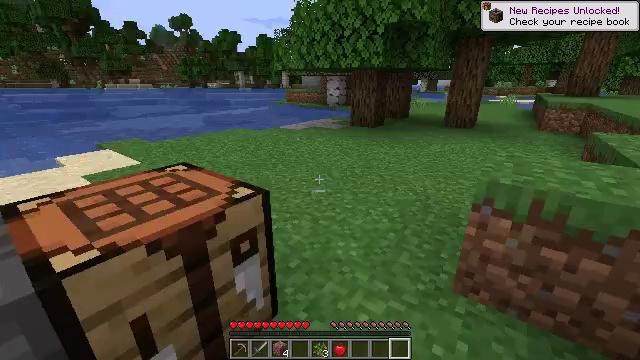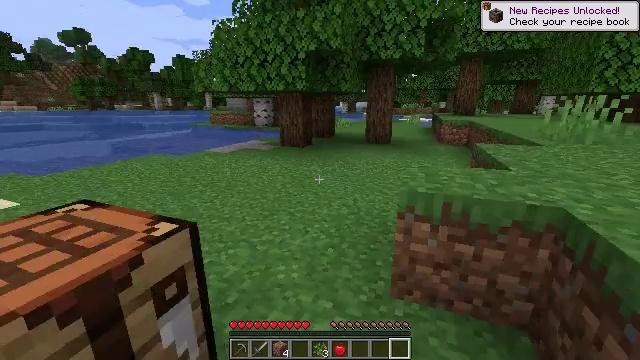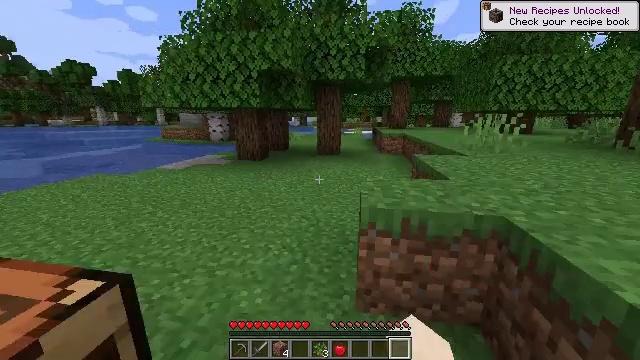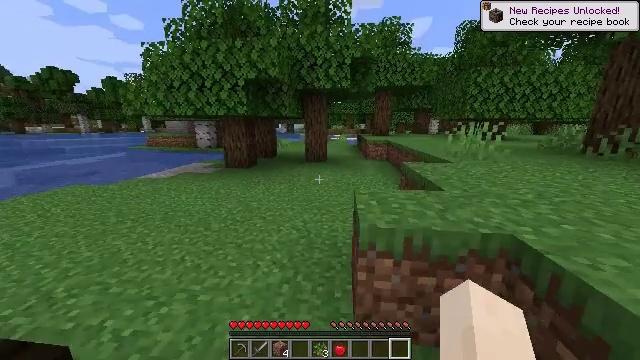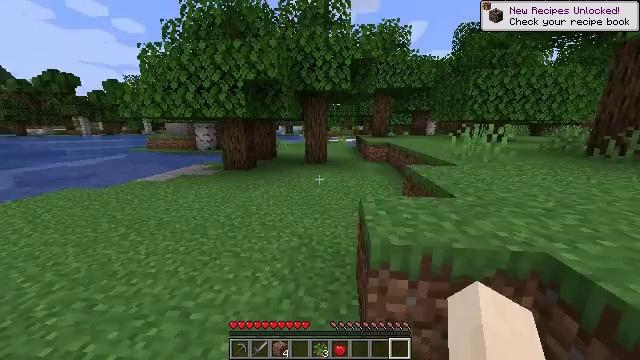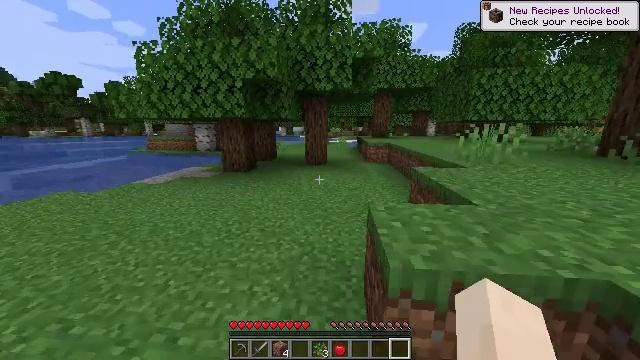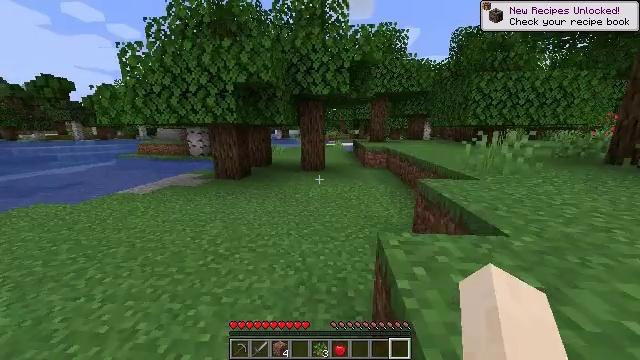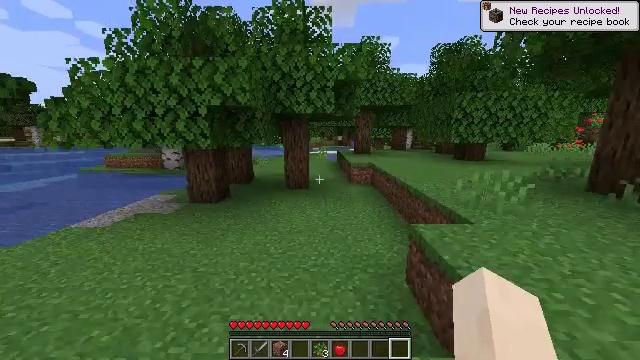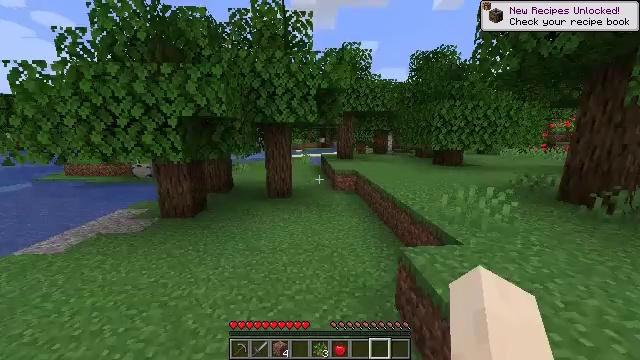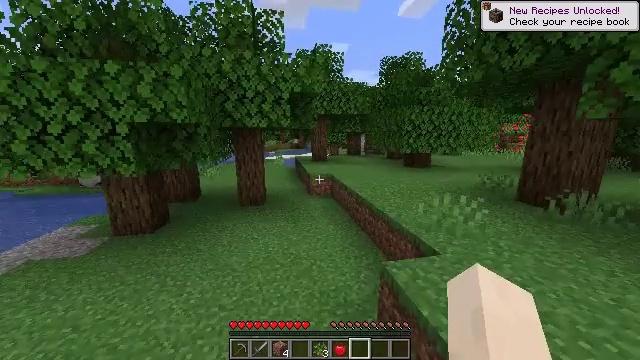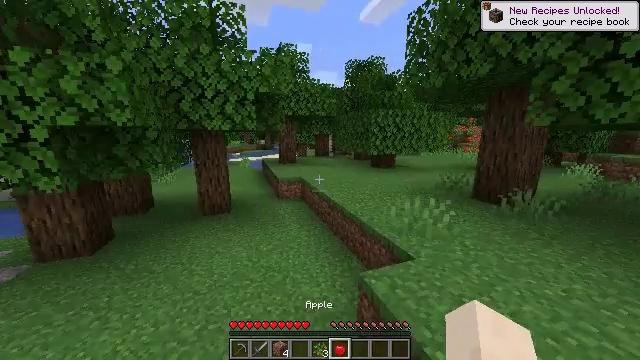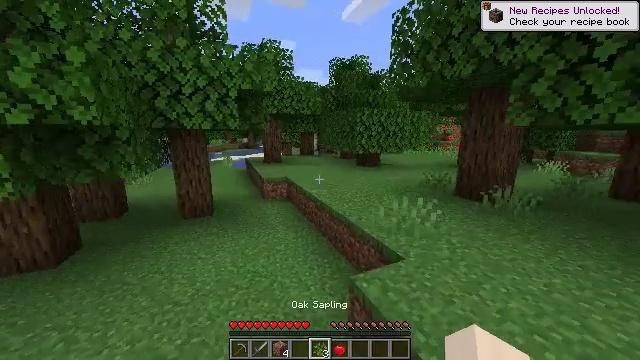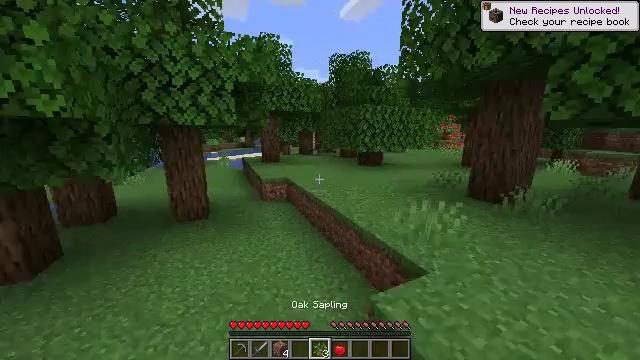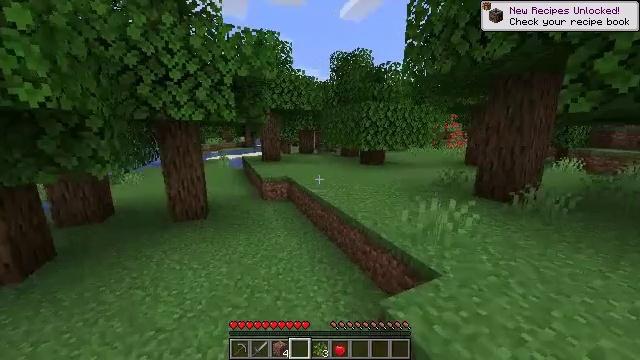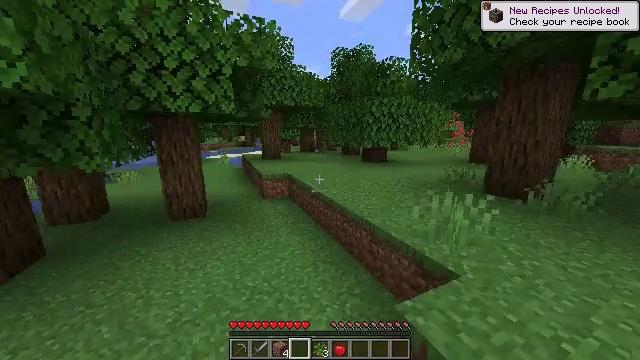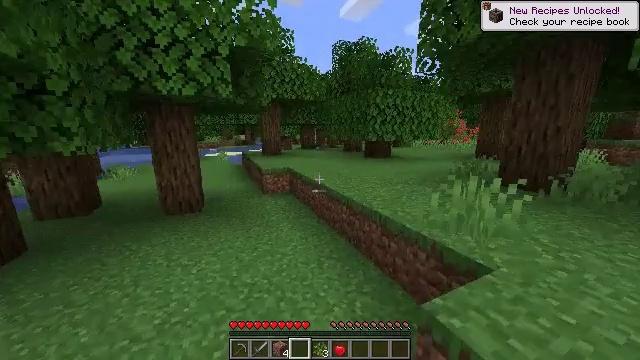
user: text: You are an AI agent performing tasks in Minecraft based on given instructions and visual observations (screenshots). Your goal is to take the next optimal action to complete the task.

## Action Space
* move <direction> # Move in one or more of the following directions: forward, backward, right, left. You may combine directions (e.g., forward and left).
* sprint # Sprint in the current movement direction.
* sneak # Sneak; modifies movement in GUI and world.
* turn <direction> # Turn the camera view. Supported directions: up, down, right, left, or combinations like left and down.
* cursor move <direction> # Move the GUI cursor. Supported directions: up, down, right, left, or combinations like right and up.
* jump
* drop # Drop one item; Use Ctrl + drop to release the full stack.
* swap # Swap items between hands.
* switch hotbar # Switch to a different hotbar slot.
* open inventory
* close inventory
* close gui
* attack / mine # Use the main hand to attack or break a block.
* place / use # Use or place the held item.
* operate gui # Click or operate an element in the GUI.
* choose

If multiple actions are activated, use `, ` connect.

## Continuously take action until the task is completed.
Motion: motion action
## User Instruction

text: Remove birch leaves from trees.
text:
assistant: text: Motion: move forward, sprint, turn right and up
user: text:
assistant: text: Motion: move forward, sprint, turn right and up
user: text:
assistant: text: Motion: move forward, sprint, turn right and up
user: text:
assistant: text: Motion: move forward, sprint
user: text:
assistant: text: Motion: move forward, sprint
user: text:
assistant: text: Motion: move forward, sprint, turn right, jump
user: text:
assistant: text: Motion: move forward, sprint, turn right, jump
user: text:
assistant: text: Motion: move forward, sprint, turn right, jump
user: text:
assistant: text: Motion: move forward, sprint, turn right, jump
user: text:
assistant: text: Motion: move forward, sprint, turn right, jump
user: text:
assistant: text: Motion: move forward, sprint, turn right, jump
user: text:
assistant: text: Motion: move forward, sprint, jump
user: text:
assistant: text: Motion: move forward, sprint, jump
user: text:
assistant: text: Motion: move forward, sprint, jump
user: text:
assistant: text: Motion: move forward, sprint
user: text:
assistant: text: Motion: move forward, sprint
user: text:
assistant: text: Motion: move forward, sprint
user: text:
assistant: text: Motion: move forward, sprint
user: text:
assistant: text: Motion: move forward, sprint, turn right
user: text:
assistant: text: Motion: move forward, sprint, turn right and up
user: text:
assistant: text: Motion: move forward, sprint, turn right
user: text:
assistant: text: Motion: move forward, sprint, turn right
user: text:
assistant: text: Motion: move forward, sprint, turn right
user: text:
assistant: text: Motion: move forward, sprint, turn right
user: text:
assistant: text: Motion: move forward, sprint, turn up
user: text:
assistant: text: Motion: move forward, sprint
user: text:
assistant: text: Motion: move forward, sprint, jump
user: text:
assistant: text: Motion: move forward, sprint, jump
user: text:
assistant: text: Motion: move forward, sprint, jump
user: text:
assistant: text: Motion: move forward, sprint, jump